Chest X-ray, AP view. Patient: 16 years old, sex M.
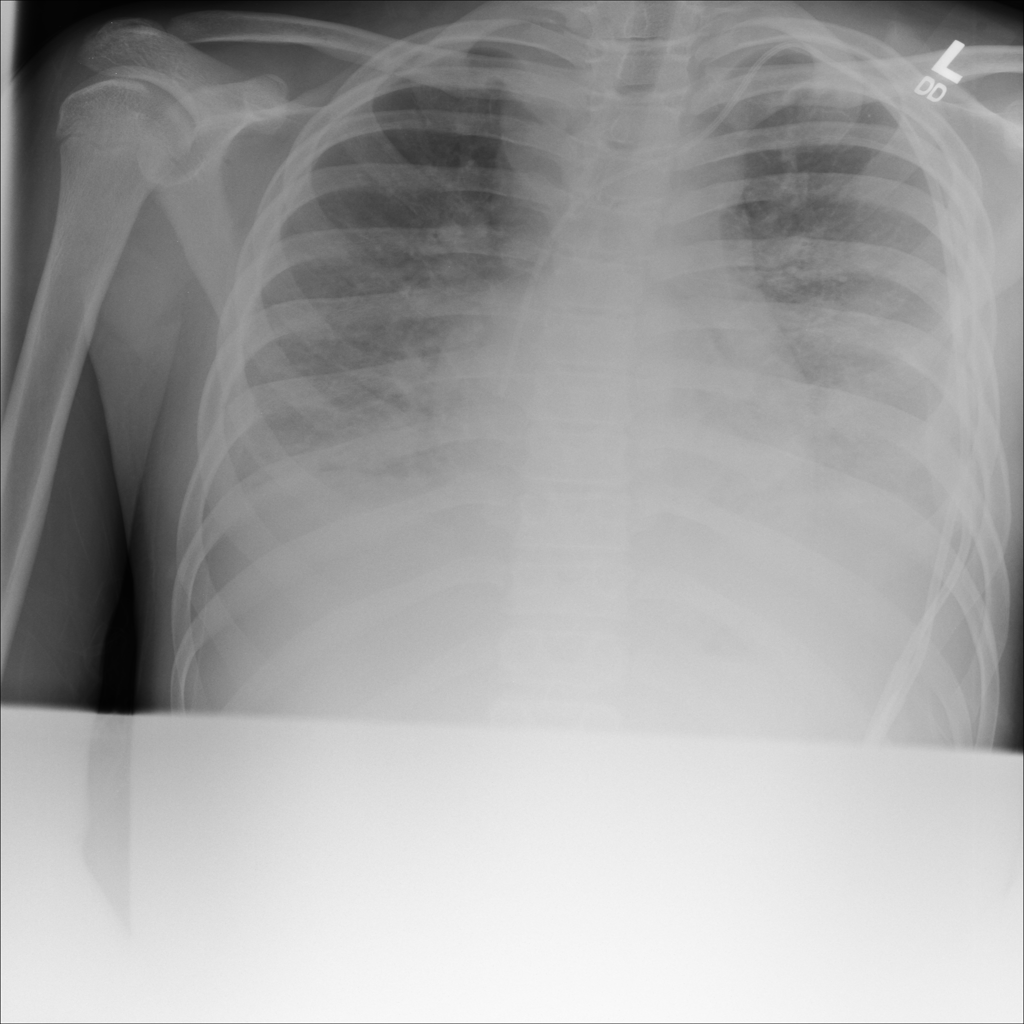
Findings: No Finding